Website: ulta-beauty
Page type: delivery-shipping
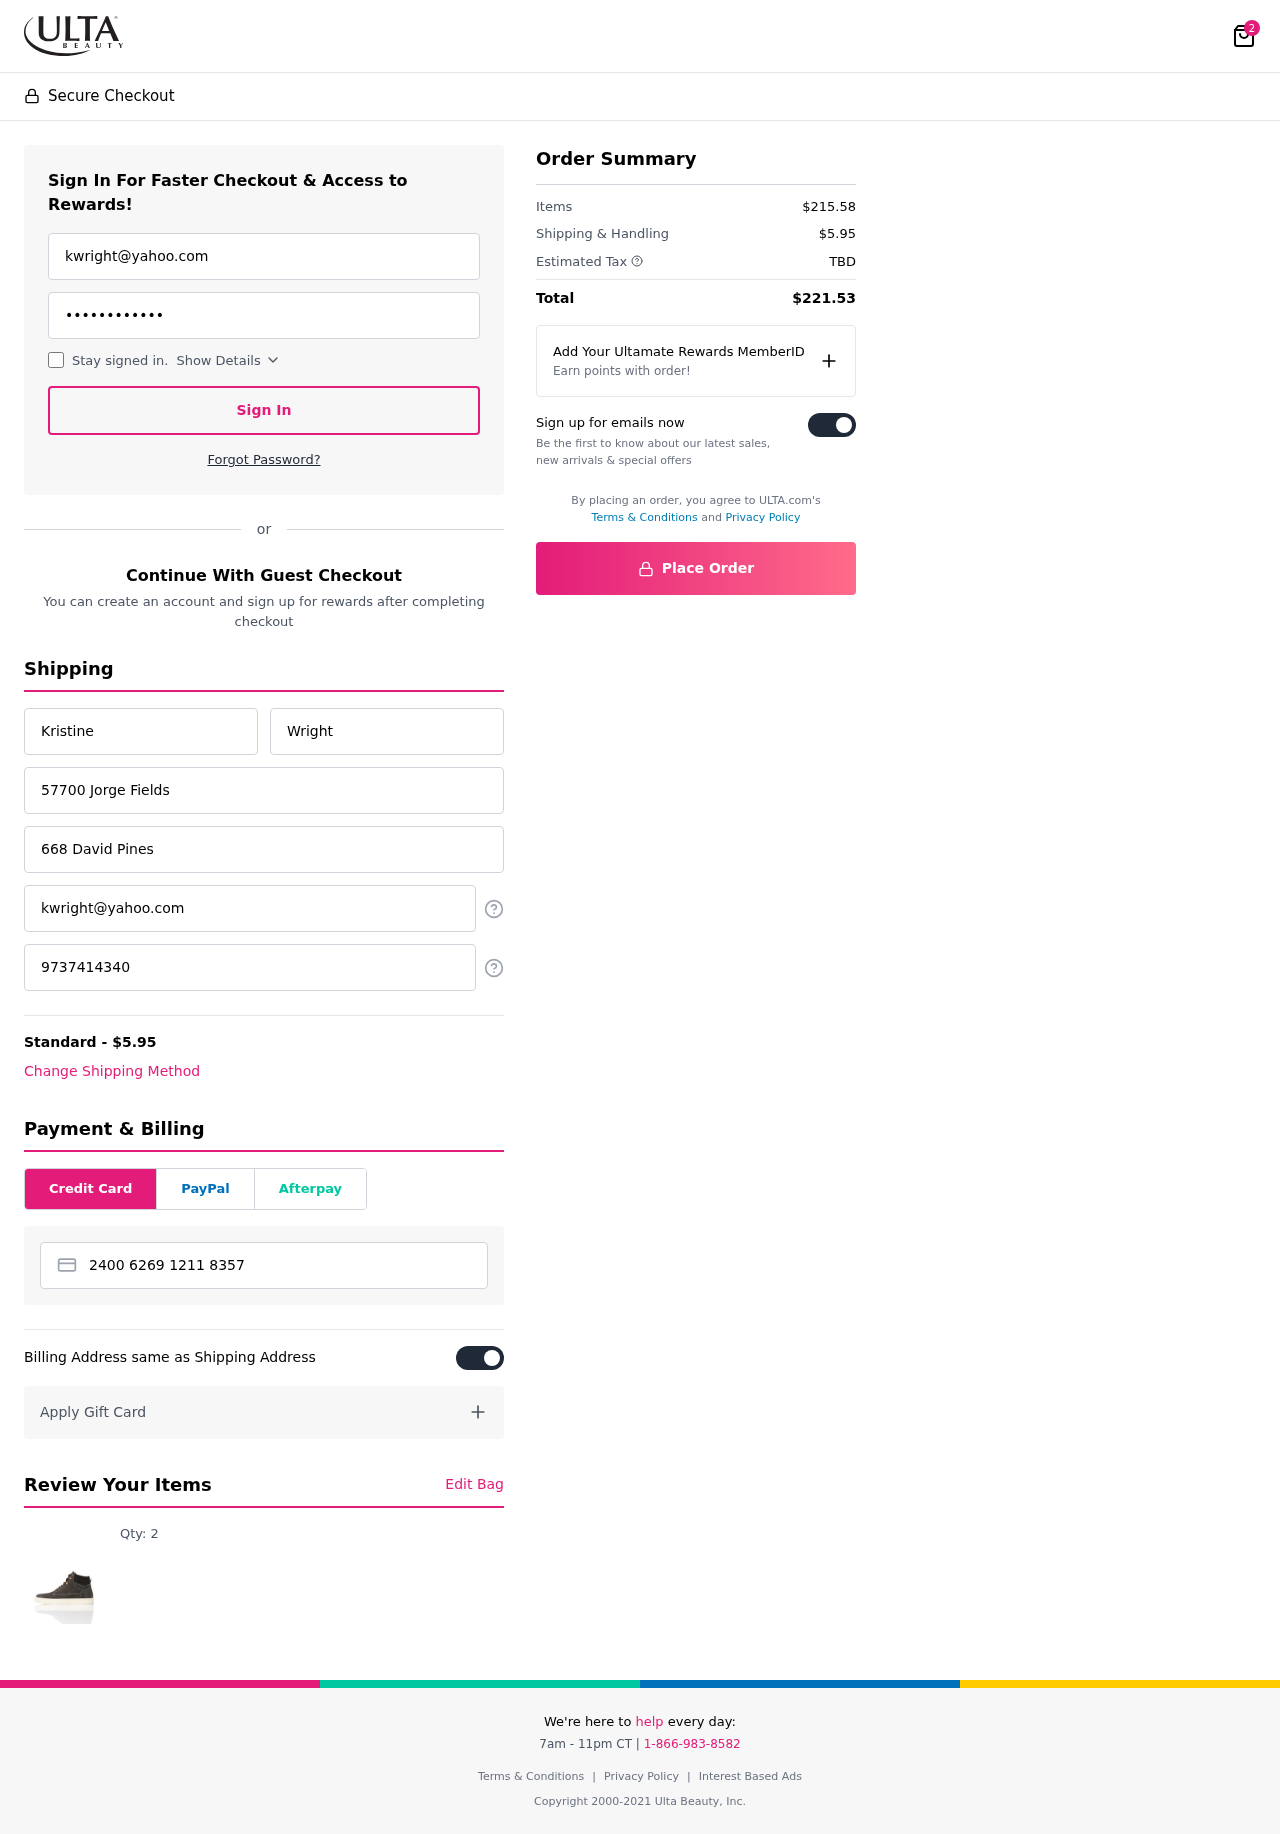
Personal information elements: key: PII_CARD_NUMBER
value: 2400 6269 1211 8357
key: PII_EMAIL
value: kwright@yahoo.com
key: PII_EMAIL2
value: kwright@yahoo.com
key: PII_FIRSTNAME
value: Kristine
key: PII_LASTNAME
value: Wright
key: PII_PHONE
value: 9737414340
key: PII_STREET
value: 57700 Jorge Fields
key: PII_STREET2
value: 668 David Pines
Product elements: key: PRODUCT1_QUANTITY
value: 2
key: PRODUCT1
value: Qty: 2
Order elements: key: ORDER_NUM_ITEMS
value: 2
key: ORDER_SHIPPING_COST
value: $5.95
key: ORDER_SUBTOTAL
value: $215.58
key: ORDER_TAX
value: TBD
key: ORDER_TOTAL
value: $221.53